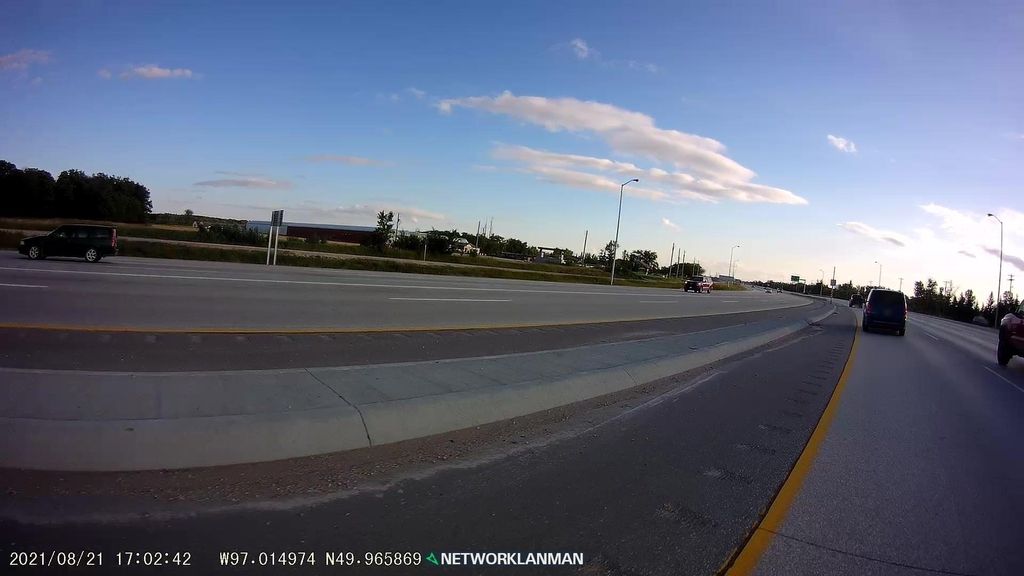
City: winnipeg